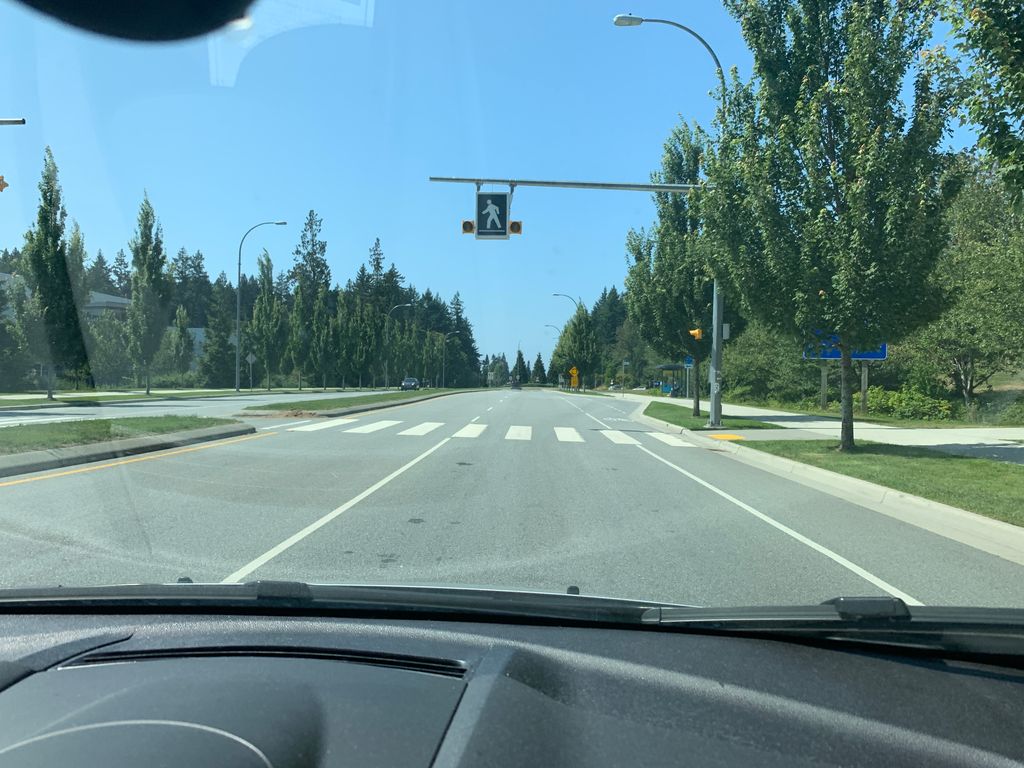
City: vancouver